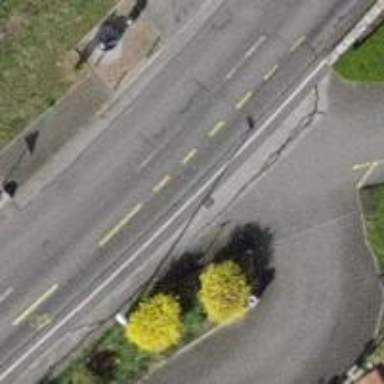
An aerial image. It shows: Asphalt footpath with unmarked crossing.